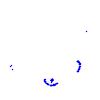
Particle: kaon